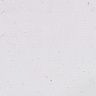
Metastatic tissue present: no